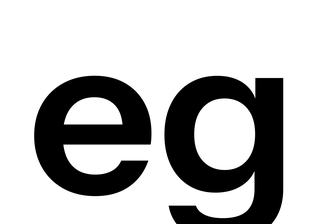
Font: InstrumentSans_SemiBold